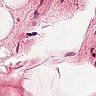
Metastatic tissue present: no